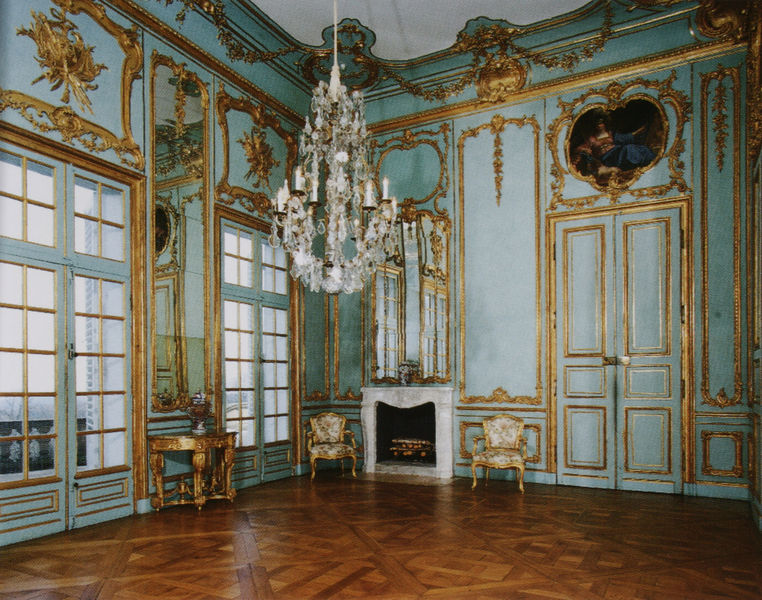
Titel: Vorzimmer
Künstler: Johann Friedrich Weyhing
Standort: Stuttgart
Institution: Schloss Solitude
Schlagwörter: blau, gemälde, weiß, grün, blumen, fenster, frau, glas, holz, kleid, licht, marmor, pastell, raum, schmuck, stuhl, stühle, tisch, tür, türkis, zimmer, dame, schloss, wand, arme, barock, bild, möbel, spiegel, öl, kalt, boden, figur, gewand, gold, interieur, sessel, decke, innen, rokoko, kamin, ofen, vase, hellblau, balkon, terrasse, liegen, türen, parkett, türe, winter, dielen, saal, könig, bezug, polster, salon, verzierung, wandgemälde, wandmalerei, kerze, flügeltür, kerzen, kronleuchter, leuchter, lüster, stuck, parkettboden, edel, foto, fotografie, vergoldet, münchen, palast, girlanden, kühl, ballustrade, golden, beistelltisch, kandelaber, wertvoll, feuerstelle, versailles, lisene, supraporte, raun, prunkvoll, stuh, rocaillen, polstermöbel, tischaufsatz, terrassentür, lecuhter, verzeihrung, barkett, essel, gehänfe, kaminholz, möbels, vergodet, lömalerei